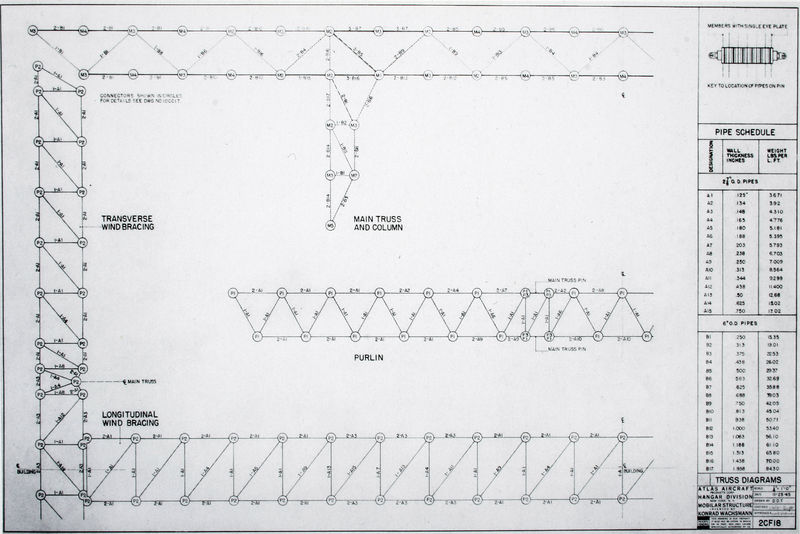
Titel: Hangar-Konstruktionen für Atlas Aircraft (Mobilar Structure), Diagramm der Präfab-Elemente
Künstler: Konrad Wachsmann
Standort: New York
Schlagwörter: weiß, grau, schwarz, säulen, zeichnung, architektur, innenraum, gitter, schrift, stab, grafik, graphik, hof, zahlen, ziffern, wei, innenhof, gerüst, gewölbe, technik, druck, text, entwurf, zickzack, stäbe, zahl, plan, nummern, verstrebungen, träger, streben, nummer, englisch, glieder, raster, strebe, legende, grundriss, bauzeichnung, bauplan, verbindungen, skala, maße, schwarzwei, rechtwinklig, technische zeichnung, rechte winkel, rechter winkel, listen, bautechnik, tabellen, kupplungen, ma e, seilverbindungen, zigzack